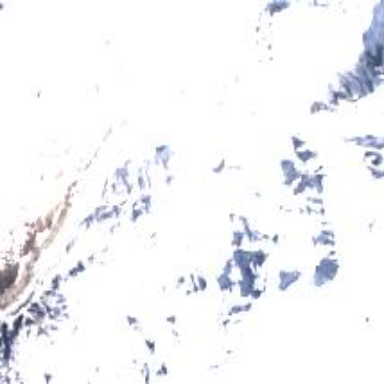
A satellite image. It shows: Stunning view of glacier.